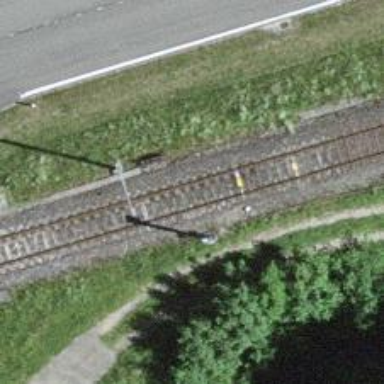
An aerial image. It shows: Railway signal.